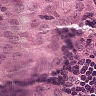
Metastatic tissue present: yes